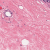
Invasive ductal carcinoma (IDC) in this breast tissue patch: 0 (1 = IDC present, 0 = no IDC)